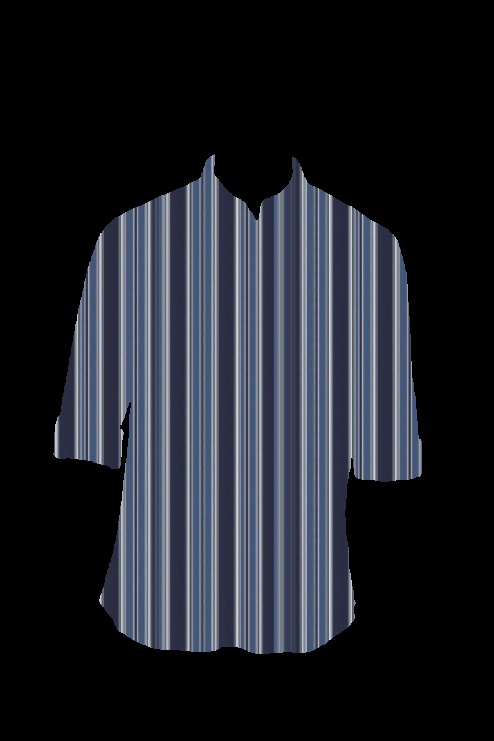
navy blue stripe button up tee